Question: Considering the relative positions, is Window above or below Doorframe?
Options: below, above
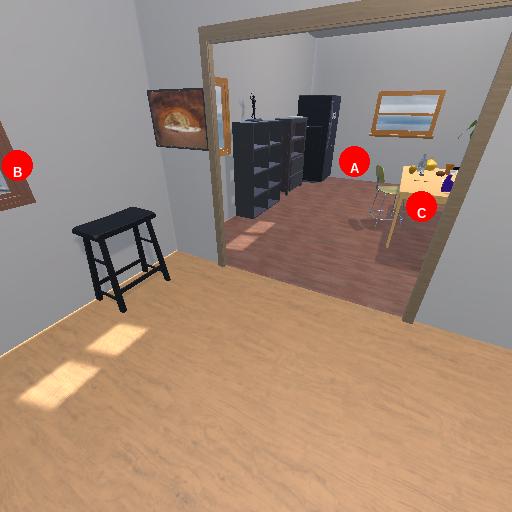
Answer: below